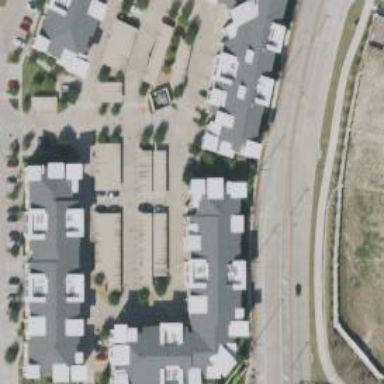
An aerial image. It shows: Hipped roof on apartment building.